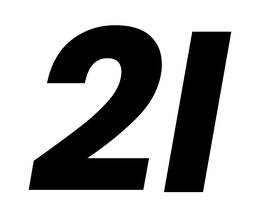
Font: Poppins-BoldItalic